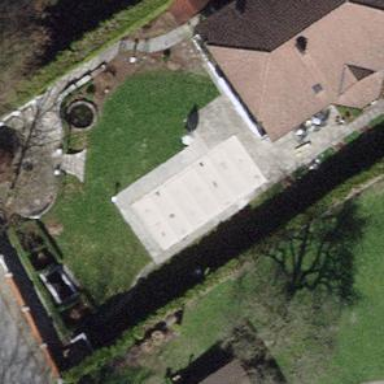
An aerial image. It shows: Personal swimming pool located on leisure land.